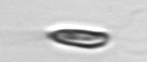
Label: Chrysochromulina